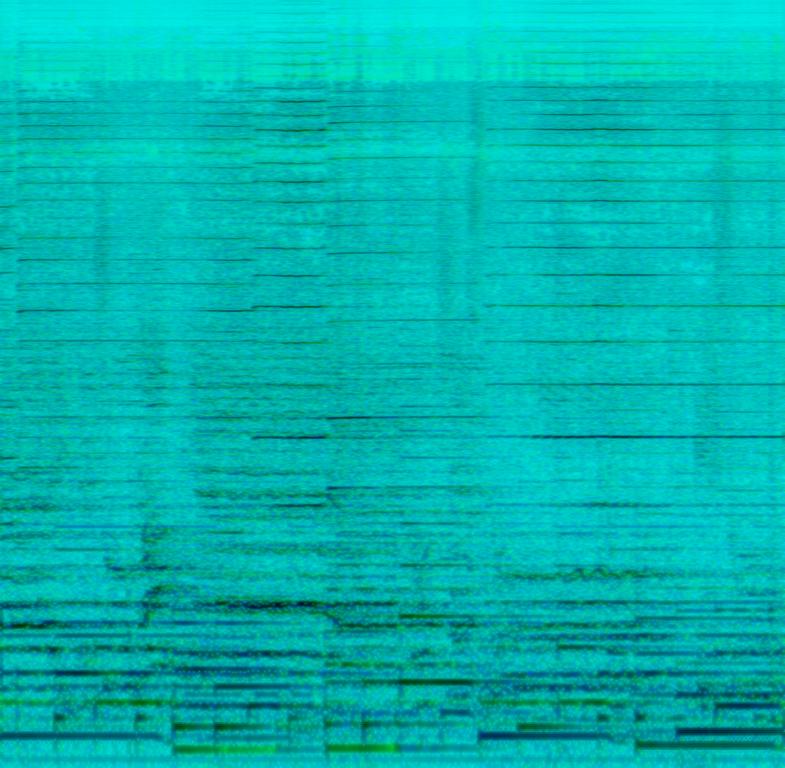
This song features a choir with male and female voices. Some of the male voices sing the bass part of the vocals. This is accompanied by a harmonica playing a high pitched melody. An acoustic guitar plays arpeggiated chords. After the instruments come to a rest, the voices continue to sing in harmony without the instruments. This song has a romantic mood. This song can be played in a.